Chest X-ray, AP view. Patient: 58 years old, sex F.
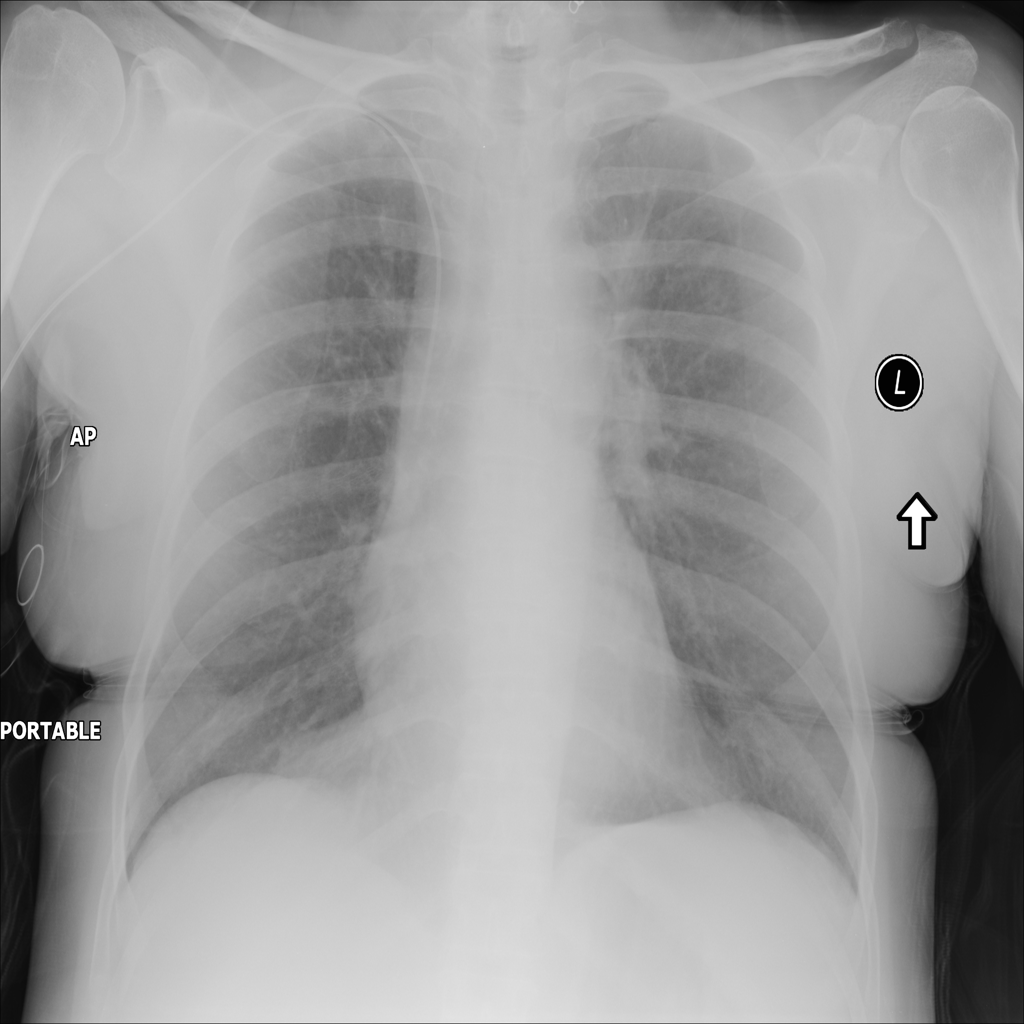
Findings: No Finding